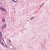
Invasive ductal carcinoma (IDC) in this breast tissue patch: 0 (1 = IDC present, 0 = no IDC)